Aerial crown-view tile of a tropical tree (Barro Colorado Island, Panama), acquired 20250124:
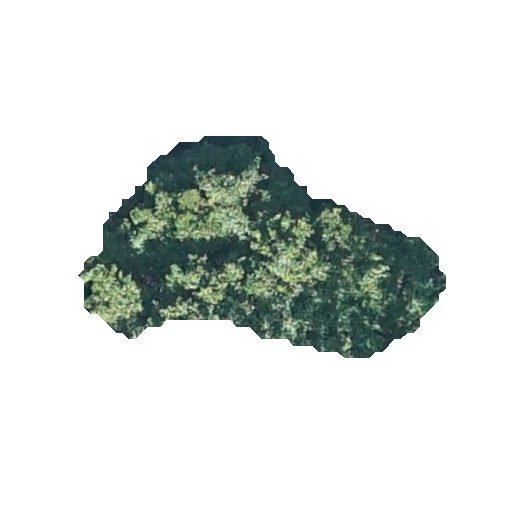
Species: Prioria copaifera
GBIF accepted scientific name: Prioria copaifera
Crown area: 75.846 m²